Aerial crown-view tile of a tropical tree (Barro Colorado Island, Panama), acquired 20250217:
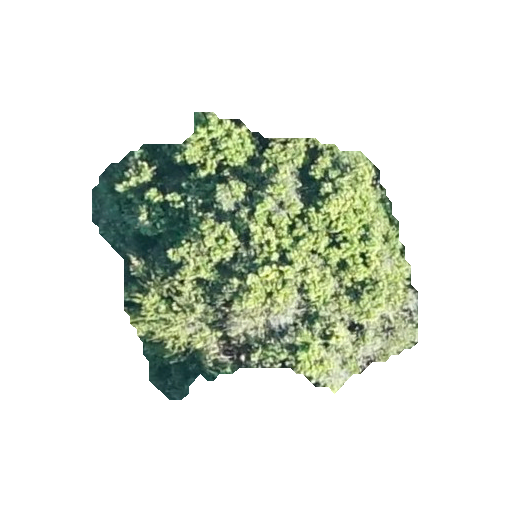
Species: Prioria copaifera
GBIF accepted scientific name: Prioria copaifera
Crown area: 97.125 m²